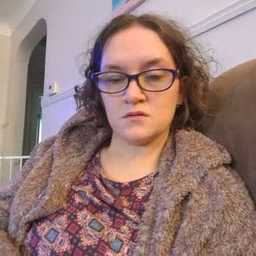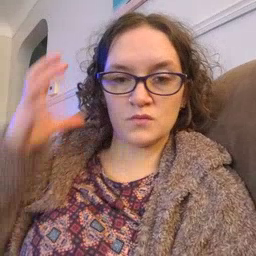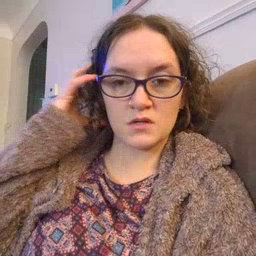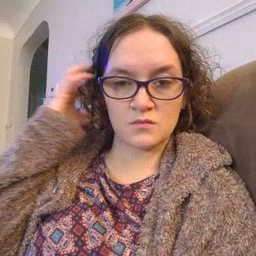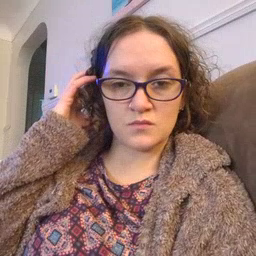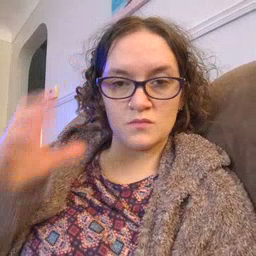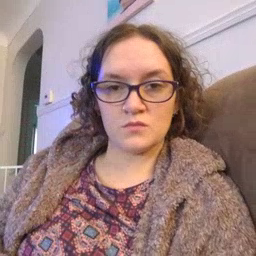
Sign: radio